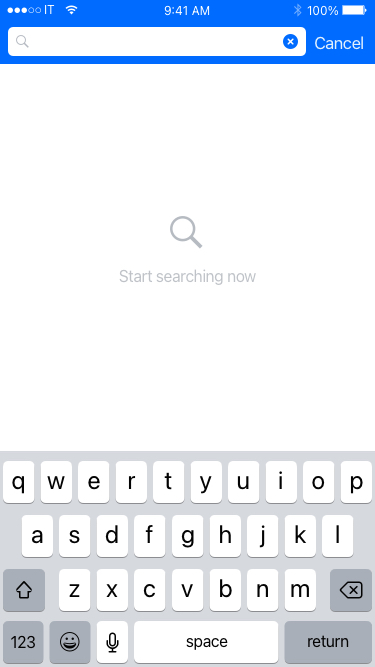
Text in this UI design:
Start searching now
Cancel
100%
9:41 AM
IT